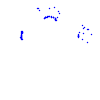
Particle: pion